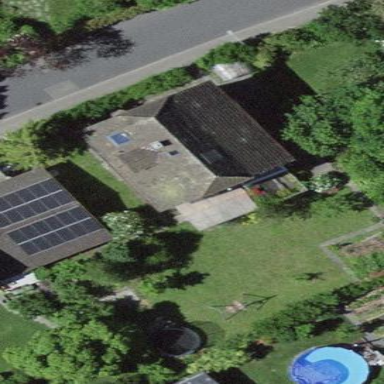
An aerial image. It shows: Detached building with hipped roof.